Interaction volume radius: 10 \u00c5
Interaction volume height: 10 \u00c5
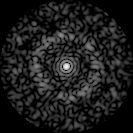
Disorder parameter: 0.8317